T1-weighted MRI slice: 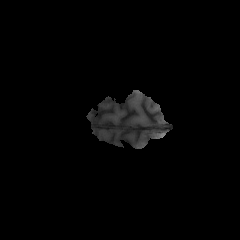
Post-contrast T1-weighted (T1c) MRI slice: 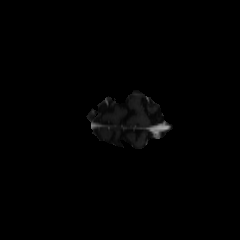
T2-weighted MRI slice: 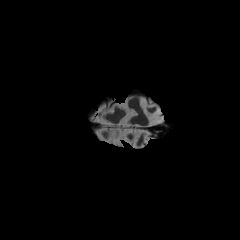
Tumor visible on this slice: no